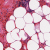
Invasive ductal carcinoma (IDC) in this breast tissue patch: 0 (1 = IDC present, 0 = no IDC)